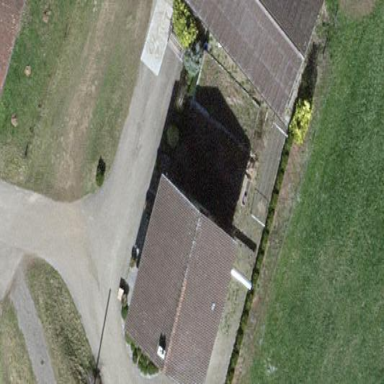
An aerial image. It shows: Simple and straightforward house.